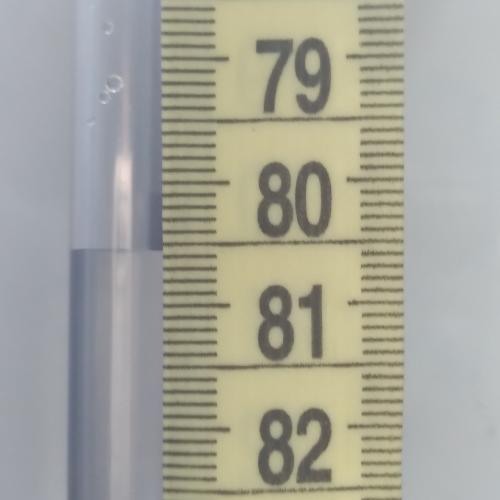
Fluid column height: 80.5 cm